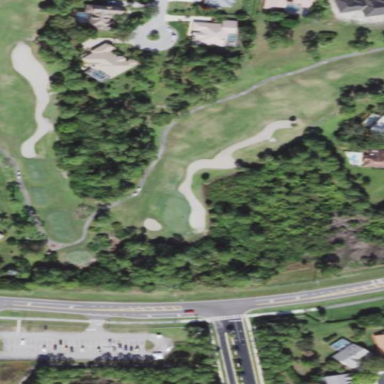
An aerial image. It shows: Golf bunker filled with natural sand.